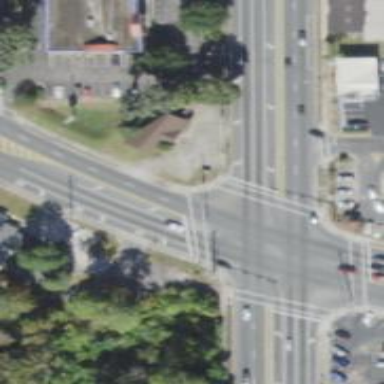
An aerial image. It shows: Crossing on the road.